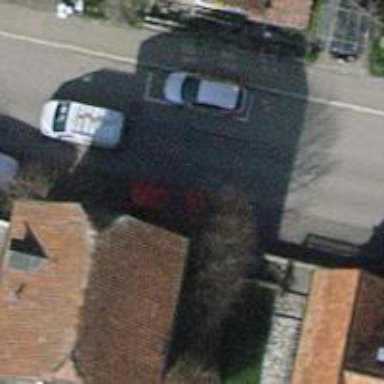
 there is parallel on-street parking lane."